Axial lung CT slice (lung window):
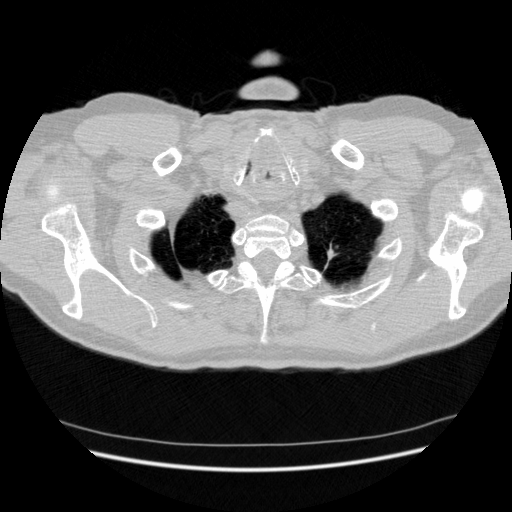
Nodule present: no